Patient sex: M
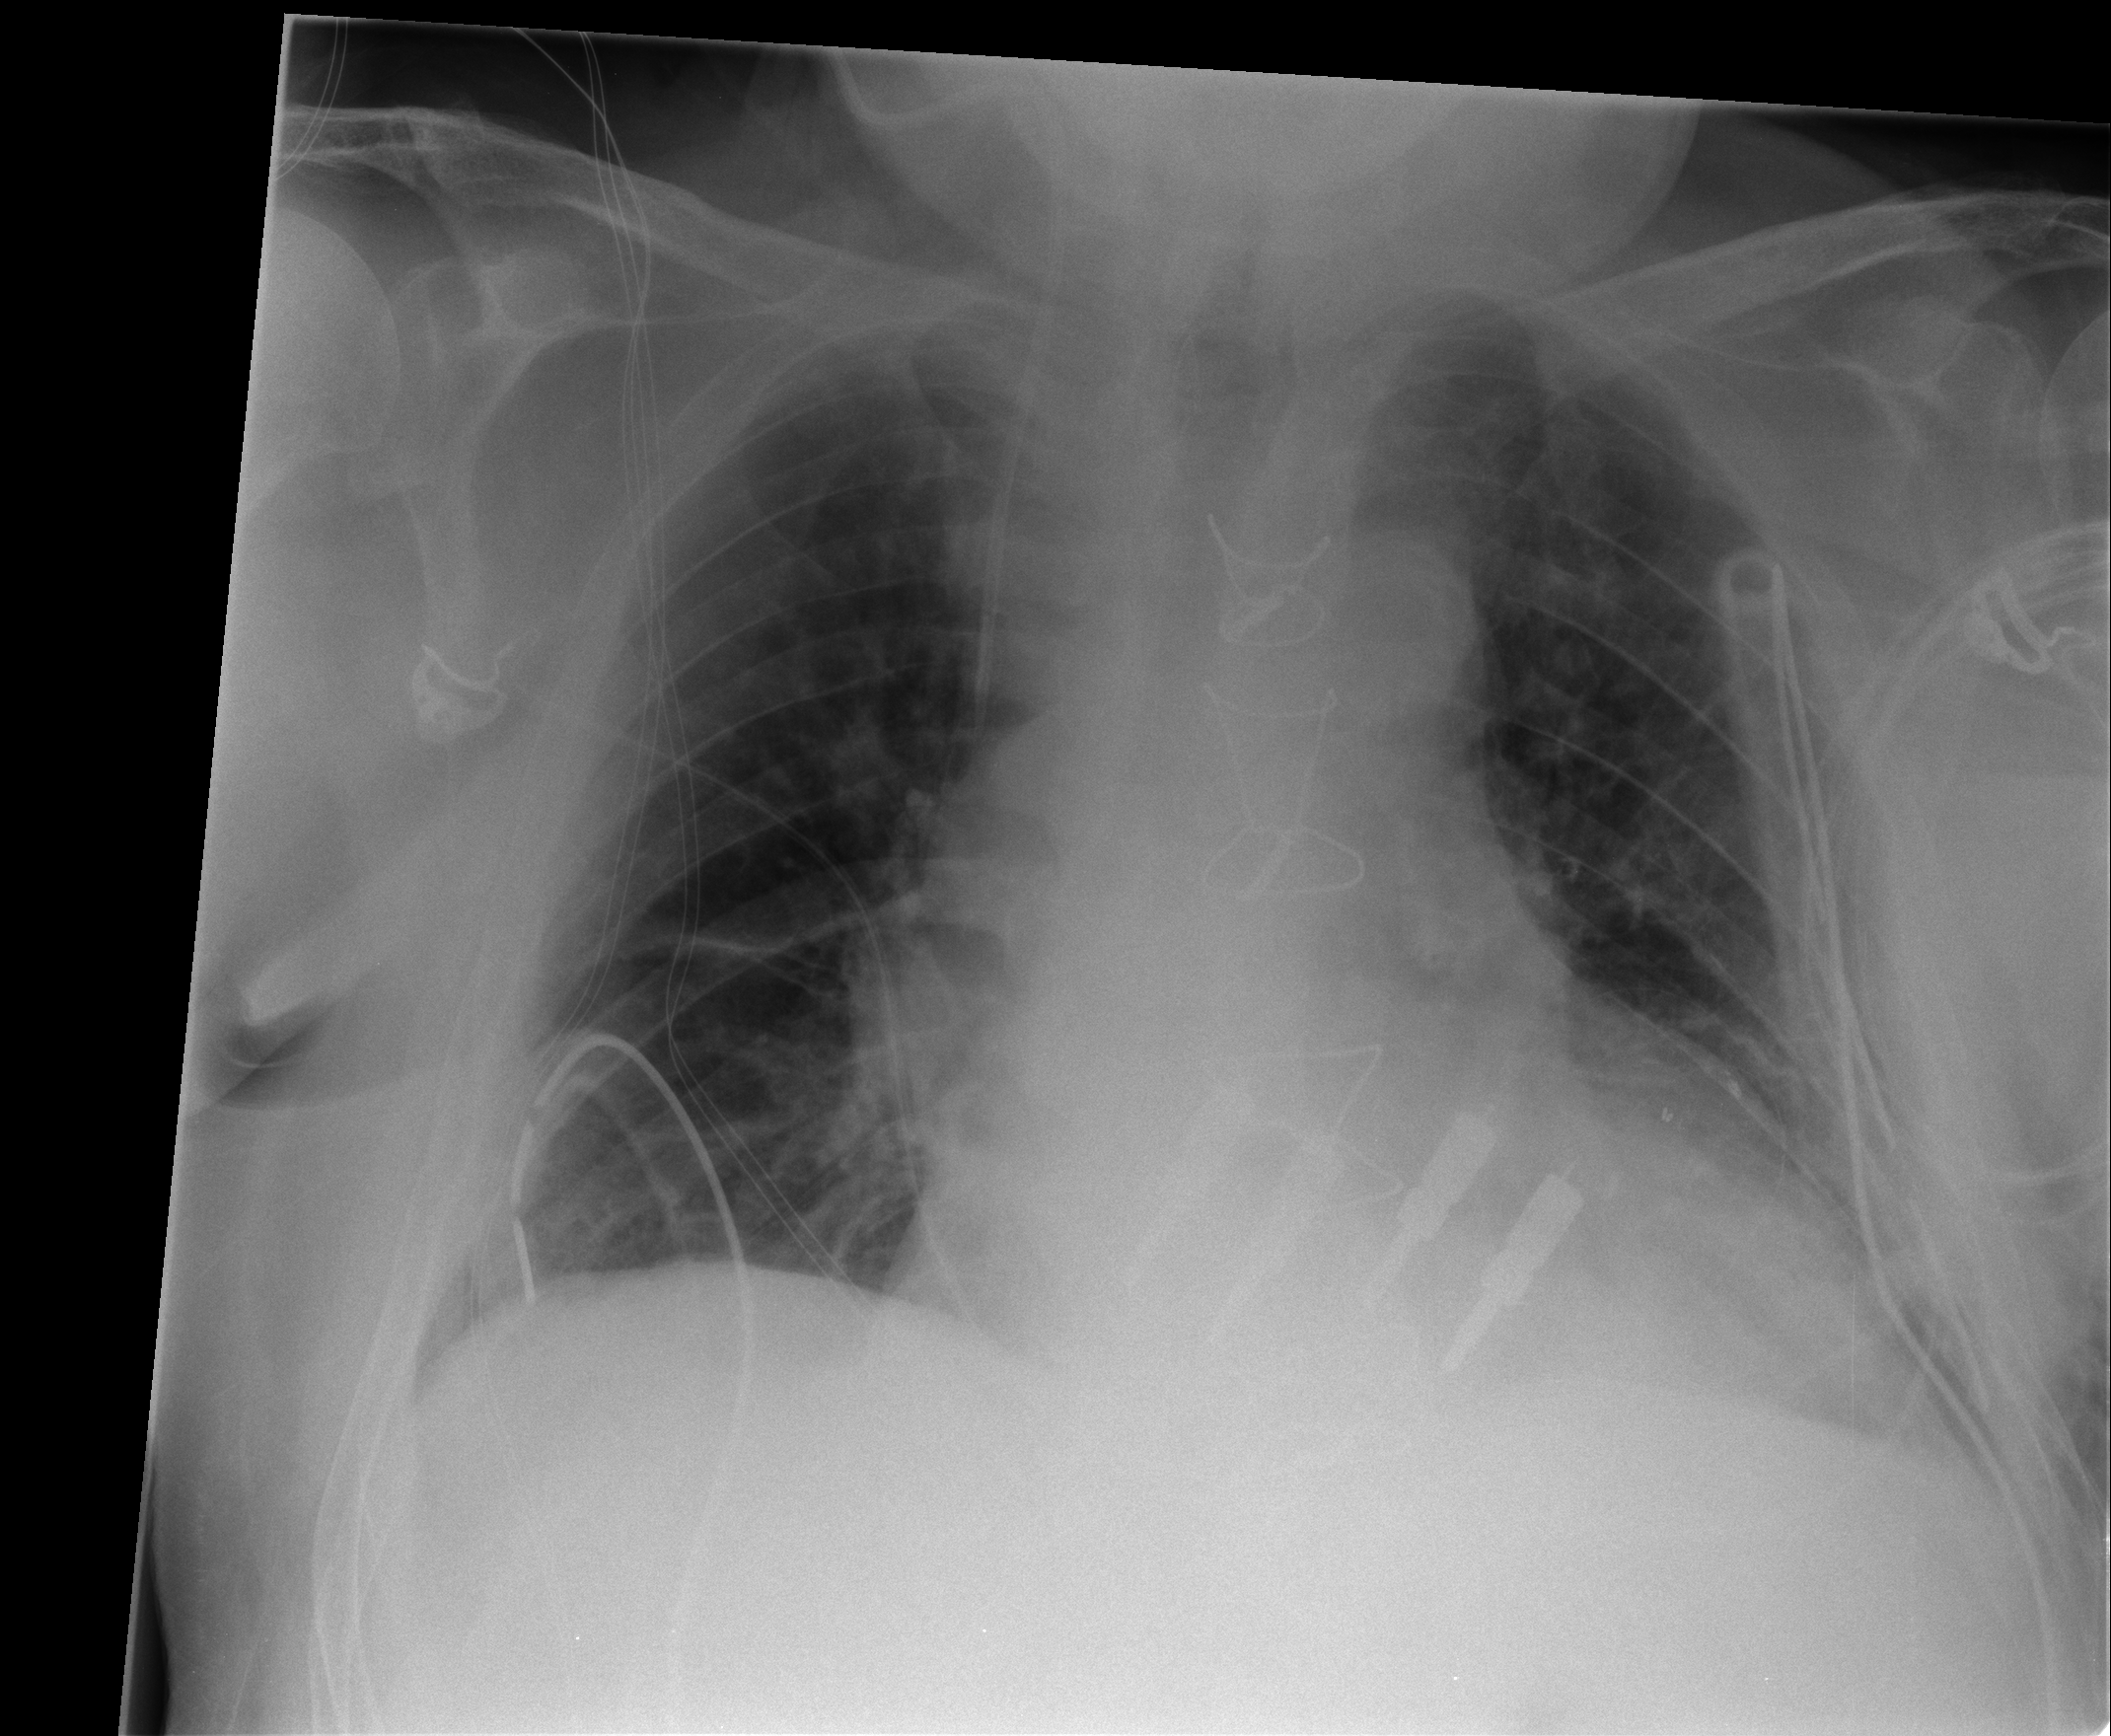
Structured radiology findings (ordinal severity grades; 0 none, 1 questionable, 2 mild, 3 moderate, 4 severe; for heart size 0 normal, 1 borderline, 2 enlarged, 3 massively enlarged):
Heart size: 2
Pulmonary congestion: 0
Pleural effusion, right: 0
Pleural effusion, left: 1
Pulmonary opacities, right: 1
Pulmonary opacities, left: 0
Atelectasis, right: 2
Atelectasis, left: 2